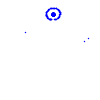
Particle: electron